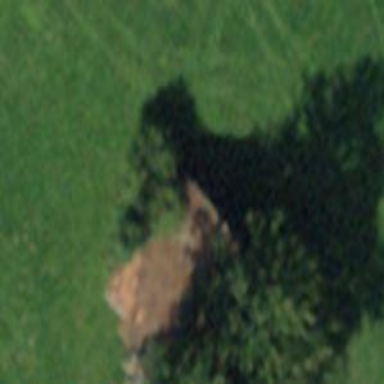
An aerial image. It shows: Rural barn.